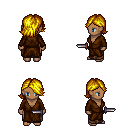
a pixel art fantasy rpg character, female body template, human, dark skin, brown robe, robe skirt, blonde swoop hairstyle, dagger, four views (front, back, left, right), 2x2 character sprite sheet, small pixel art, hard edges, no anti-aliasing